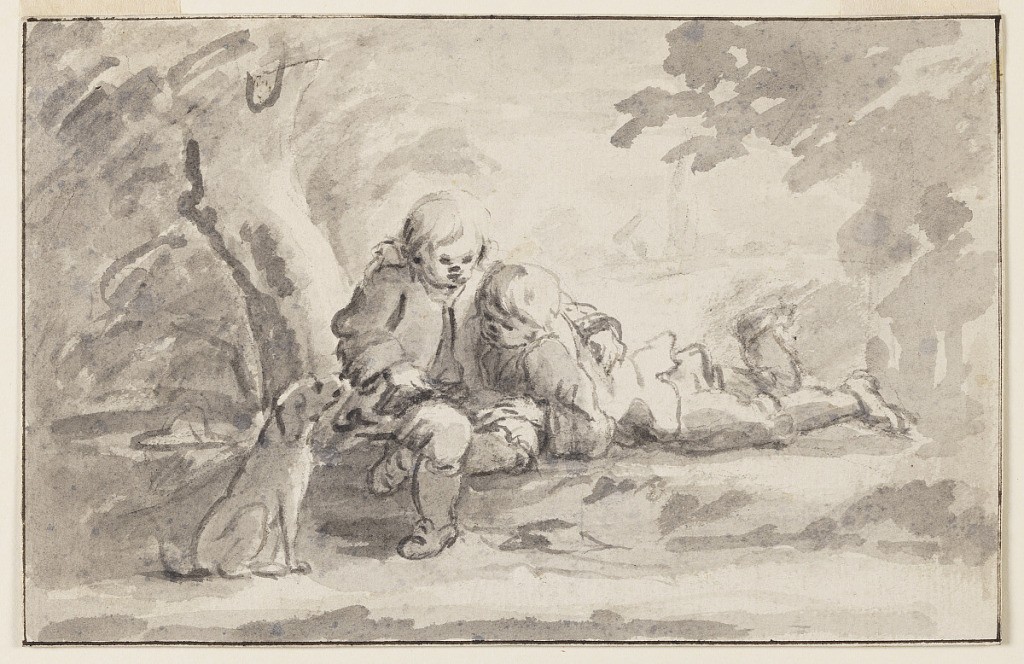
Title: Two Boys Looking at a Book
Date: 1740–1760
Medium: Graphite, brush and wash on laid paper
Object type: Drawing
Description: One boy is seated under a tree with a book in his lap, his arm around the other boy's shoulders. The other boy is lying on his stomach, propped up on his elbows. A dog sits expectantly to the left of the seated boy. A faint outline of a church is in the background of the hilly country landscape.